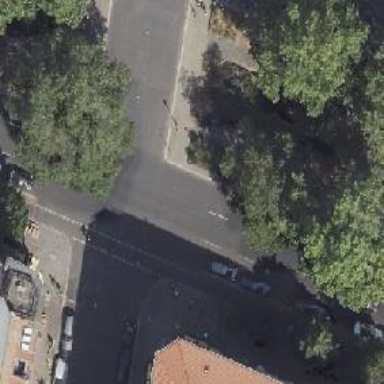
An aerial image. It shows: Unmarked road crossing.